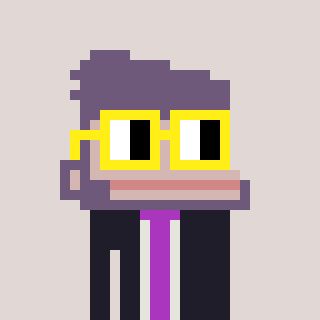
a pixel art character with square yellow glasses, a ape-shaped head and a grayscale-colored body on a warm background